Interaction volume radius: 10 \u00c5
Interaction volume height: 10 \u00c5
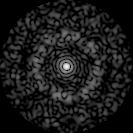
Disorder parameter: 0.8057